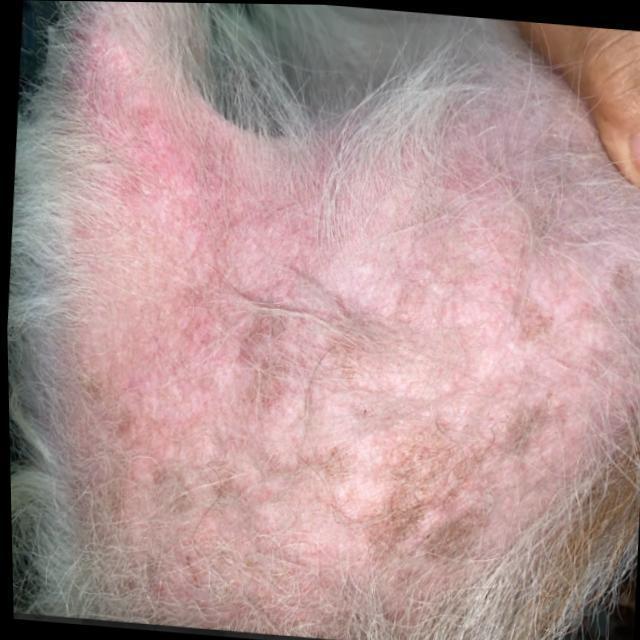
Canine demodicosis (Demodex mange) — caused by Demodex canis mites. Presents with alopecia, follicular papules, pustules, and comedones. Often localized on face and forelimbs.